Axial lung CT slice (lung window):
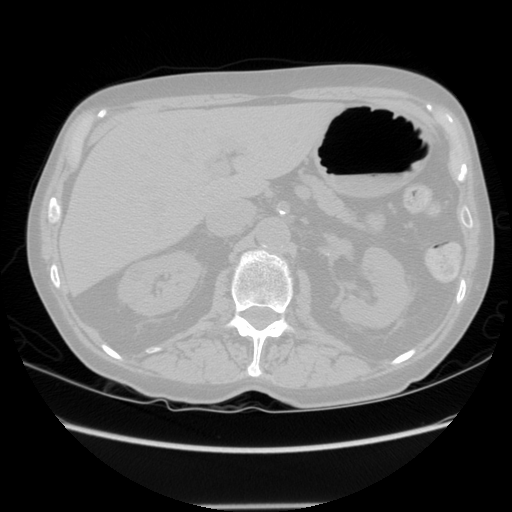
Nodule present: no